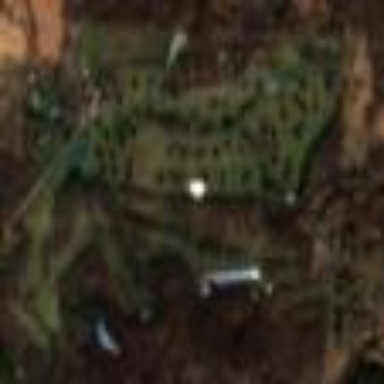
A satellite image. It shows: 18-hole golf course classified as leisure land.